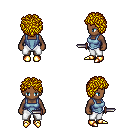
a pixel art fantasy rpg character, female body template, human, dark skin, blue vest, white pants, blonde curly afro hairstyle, gold boots, dagger, four views (front, back, left, right), 2x2 character sprite sheet, small pixel art, hard edges, no anti-aliasing